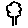
Label: tree